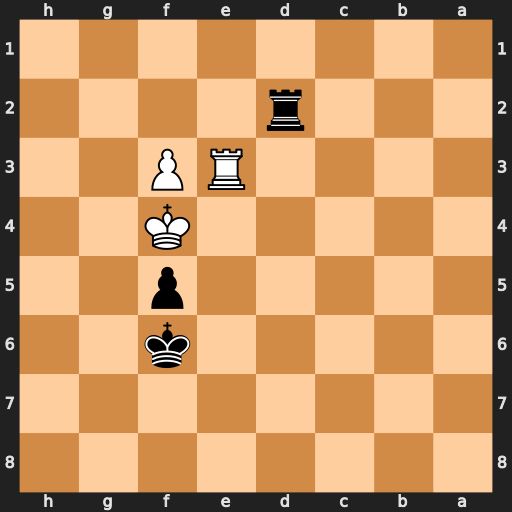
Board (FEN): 8/8/5k2/5p2/5K2/4RP2/3r4/8
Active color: b
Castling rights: -
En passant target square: -
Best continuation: Rd4+ Kg3 f4+ Kf2 fxe3+